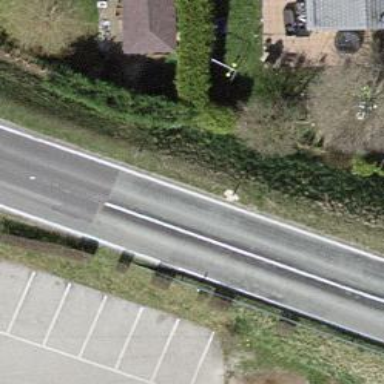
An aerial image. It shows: Hedge barrier.